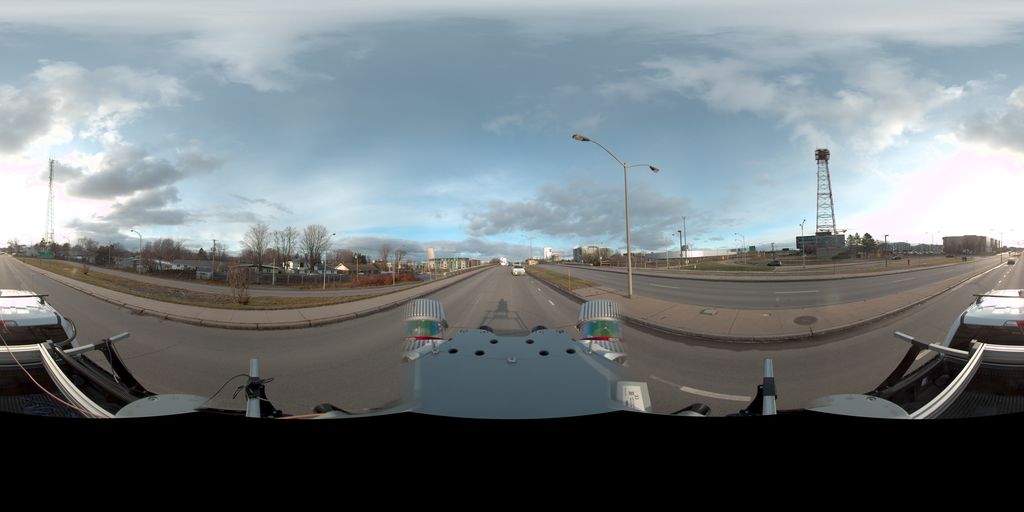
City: quebec_city